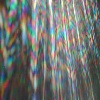
Label: sunburn